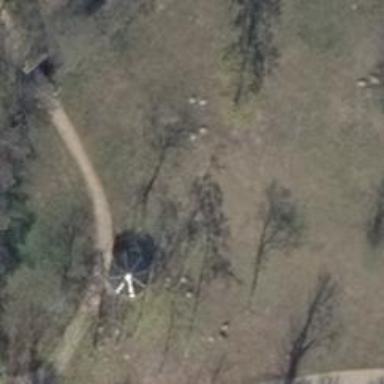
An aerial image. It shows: Picnic shelter amenity.